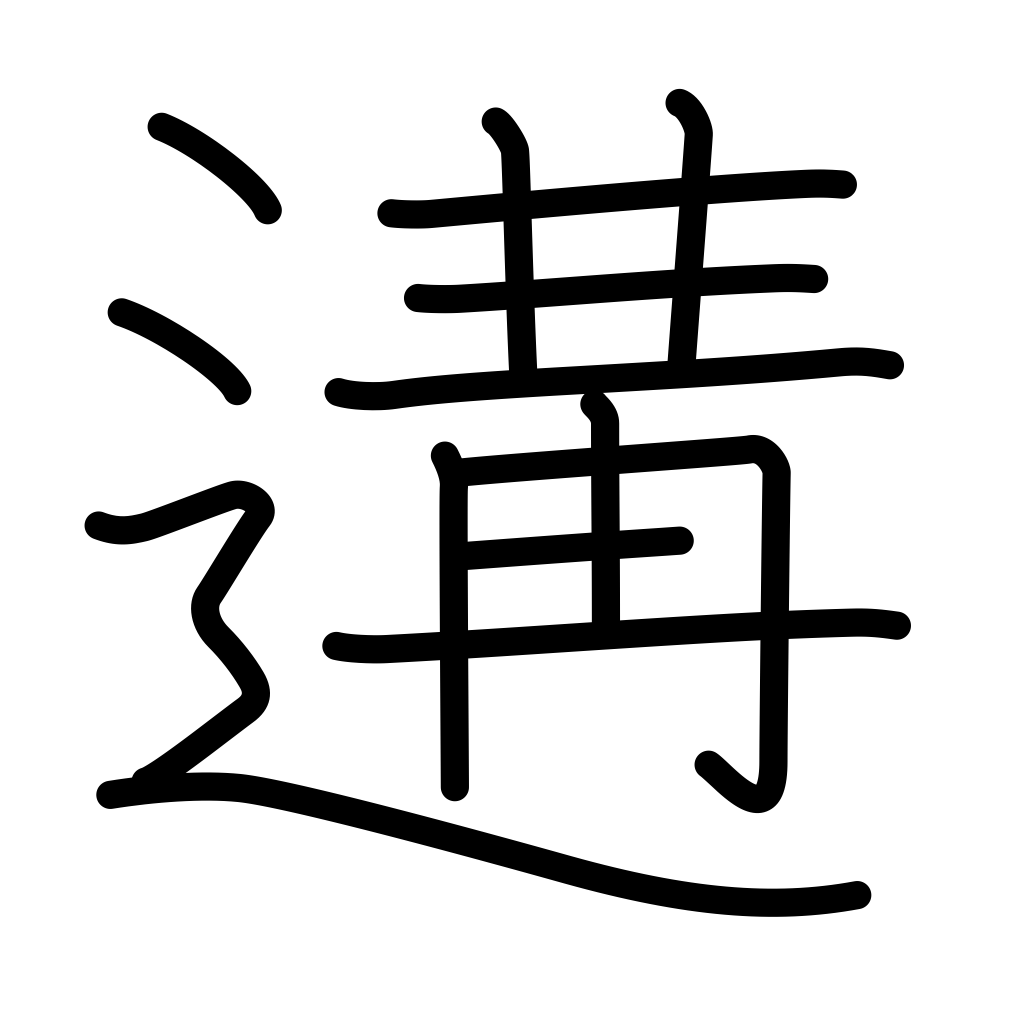
Meaning: meet